Interaction volume radius: 10 \u00c5
Interaction volume height: 10 \u00c5
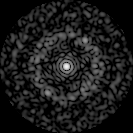
Disorder parameter: 0.8264